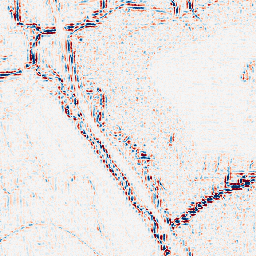
Category: wavelet
Decomposition family: wavelet_reverse_biorthogonal
Decomposition parameters: wavelet: rbio1.3
level: 2
Upsampling method: sinc_blackman
Upsampling parameters: scale: 8
kernel_size: 16
Upsampling scale: 8